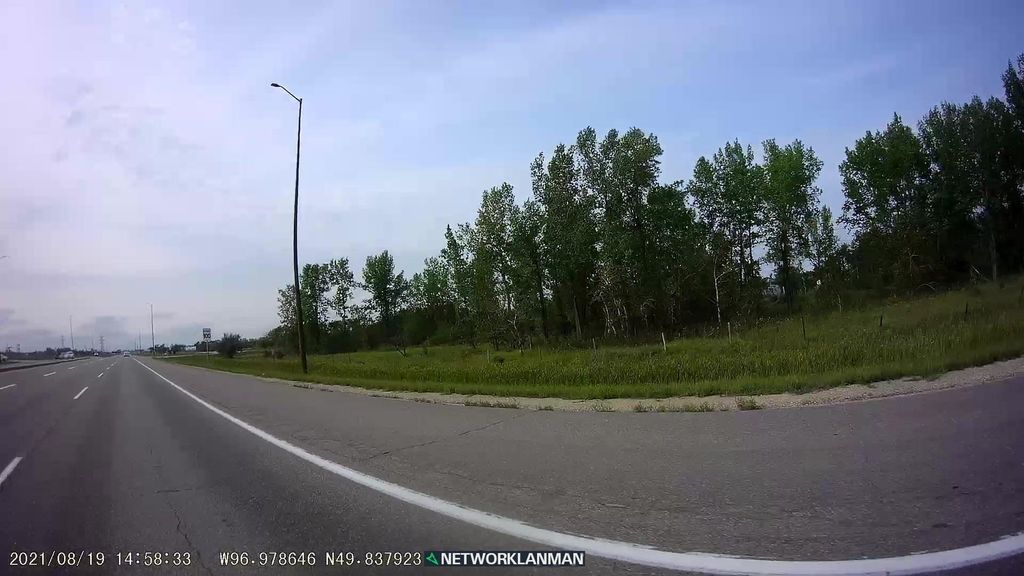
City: winnipeg